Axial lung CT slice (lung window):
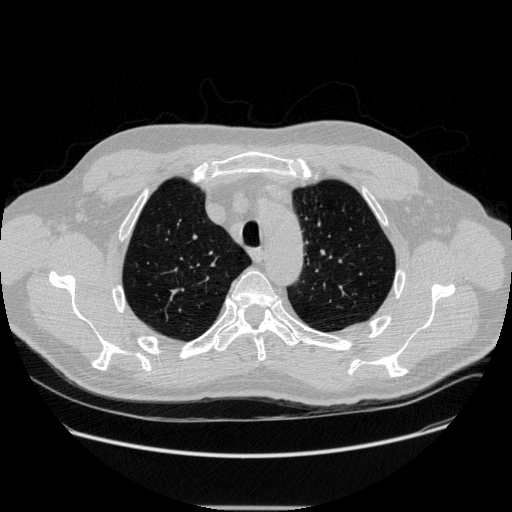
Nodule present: no